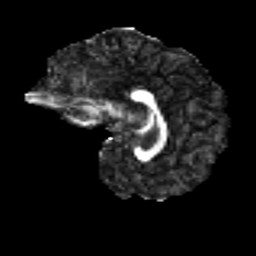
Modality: FA
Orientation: sagittal
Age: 23
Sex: female
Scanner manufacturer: ge
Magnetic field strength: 3 T
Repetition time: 7.8 s
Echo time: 0.0606 s